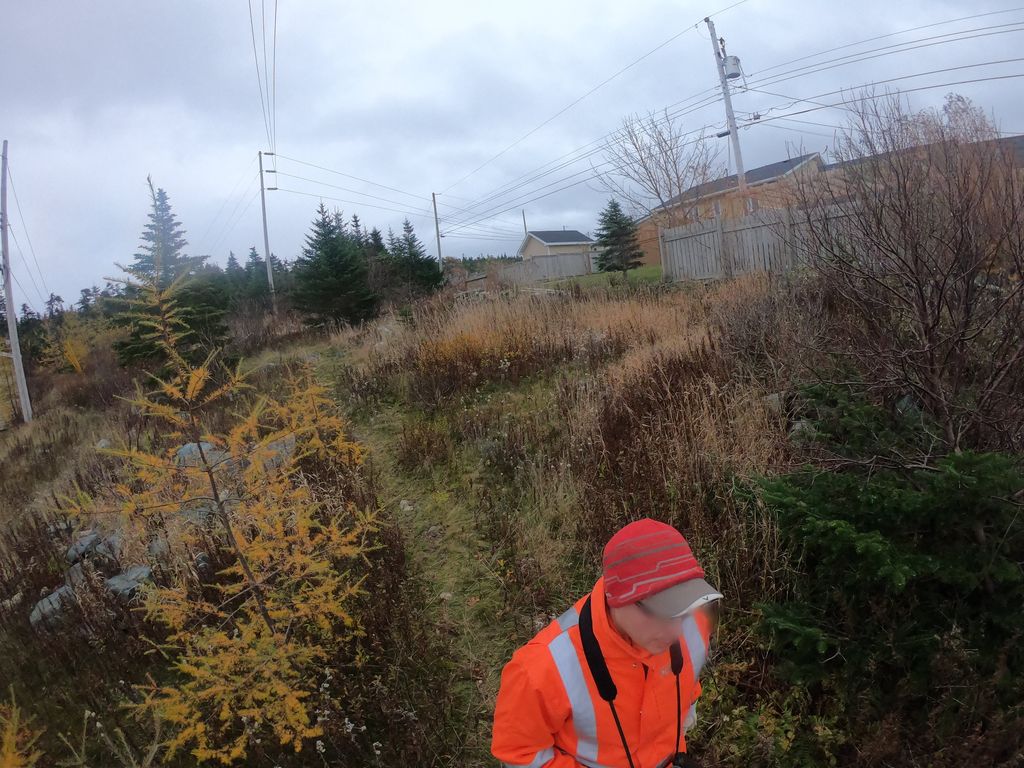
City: st_johns